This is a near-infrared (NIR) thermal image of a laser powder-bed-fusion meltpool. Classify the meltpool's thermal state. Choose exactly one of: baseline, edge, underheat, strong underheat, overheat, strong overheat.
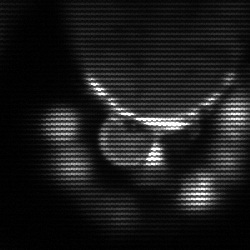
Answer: baseline